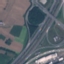
Land use / land cover: Highway